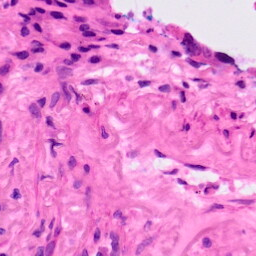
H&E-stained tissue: Lung